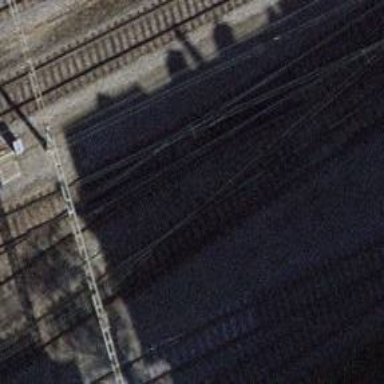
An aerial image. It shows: Railway switch.